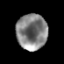
Tissue: prostate
Cell type: T cells
Senescence score: 0.3351
Nuclear area (px): 1074
Mean DAPI intensity: 130.899